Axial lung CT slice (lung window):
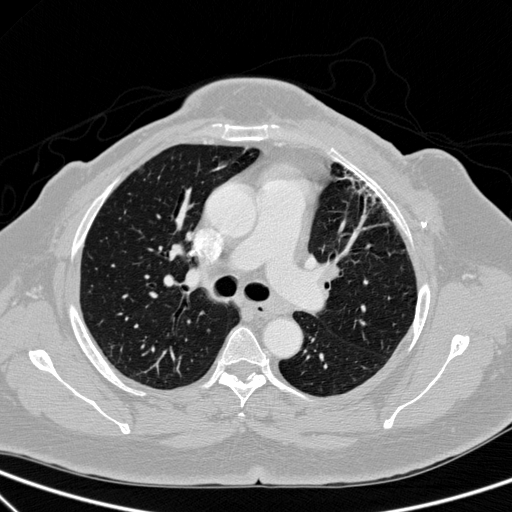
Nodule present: no